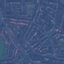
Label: Residential